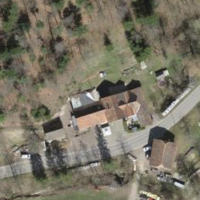
EUNIS habitat code: 52
Species observed at this site:
Trifolium repens